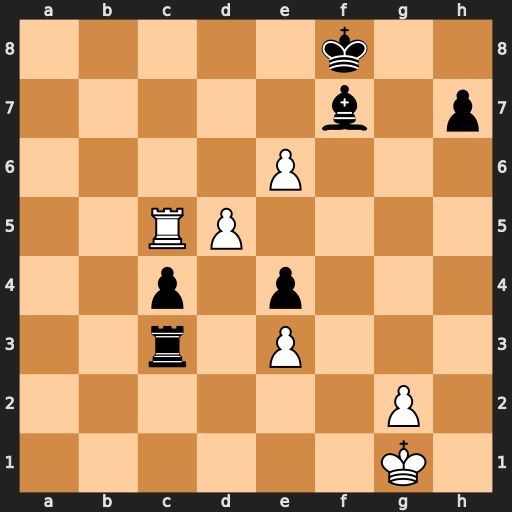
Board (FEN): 5k2/5b1p/4P3/2RP4/2p1p3/2r1P3/6P1/6K1
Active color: w
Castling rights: -
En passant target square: -
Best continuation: Rc8+ Ke7 Rc7+